Aerial crown-view tile of a tropical tree (Barro Colorado Island, Panama), acquired 20250217:
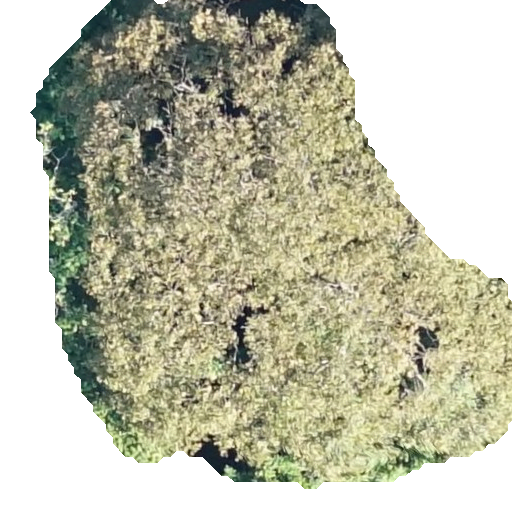
Species: Dipteryx oleifera
GBIF accepted scientific name: Dipteryx oleifera
Crown area: 253.628 m²